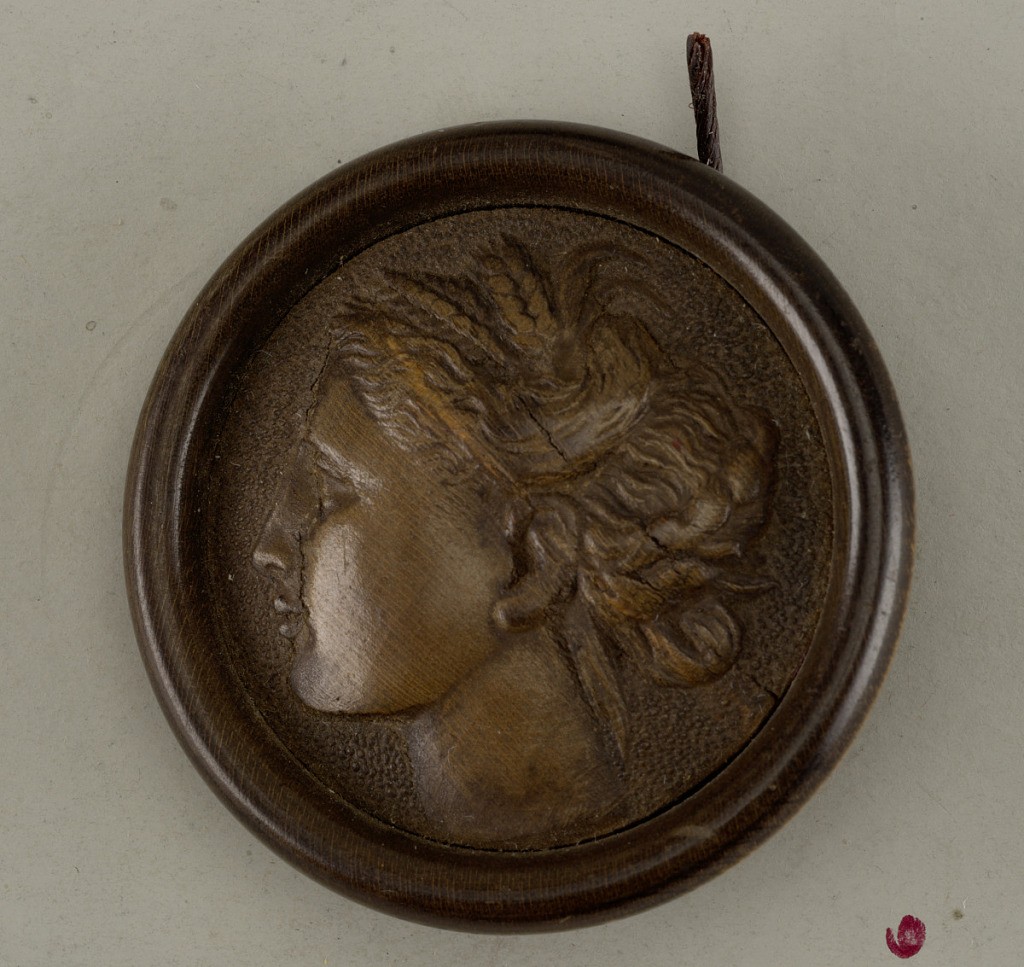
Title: Button
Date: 1850–1900
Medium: wood
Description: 1940-26-1-1: Woman's face in profile carved in center

On car...